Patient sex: M
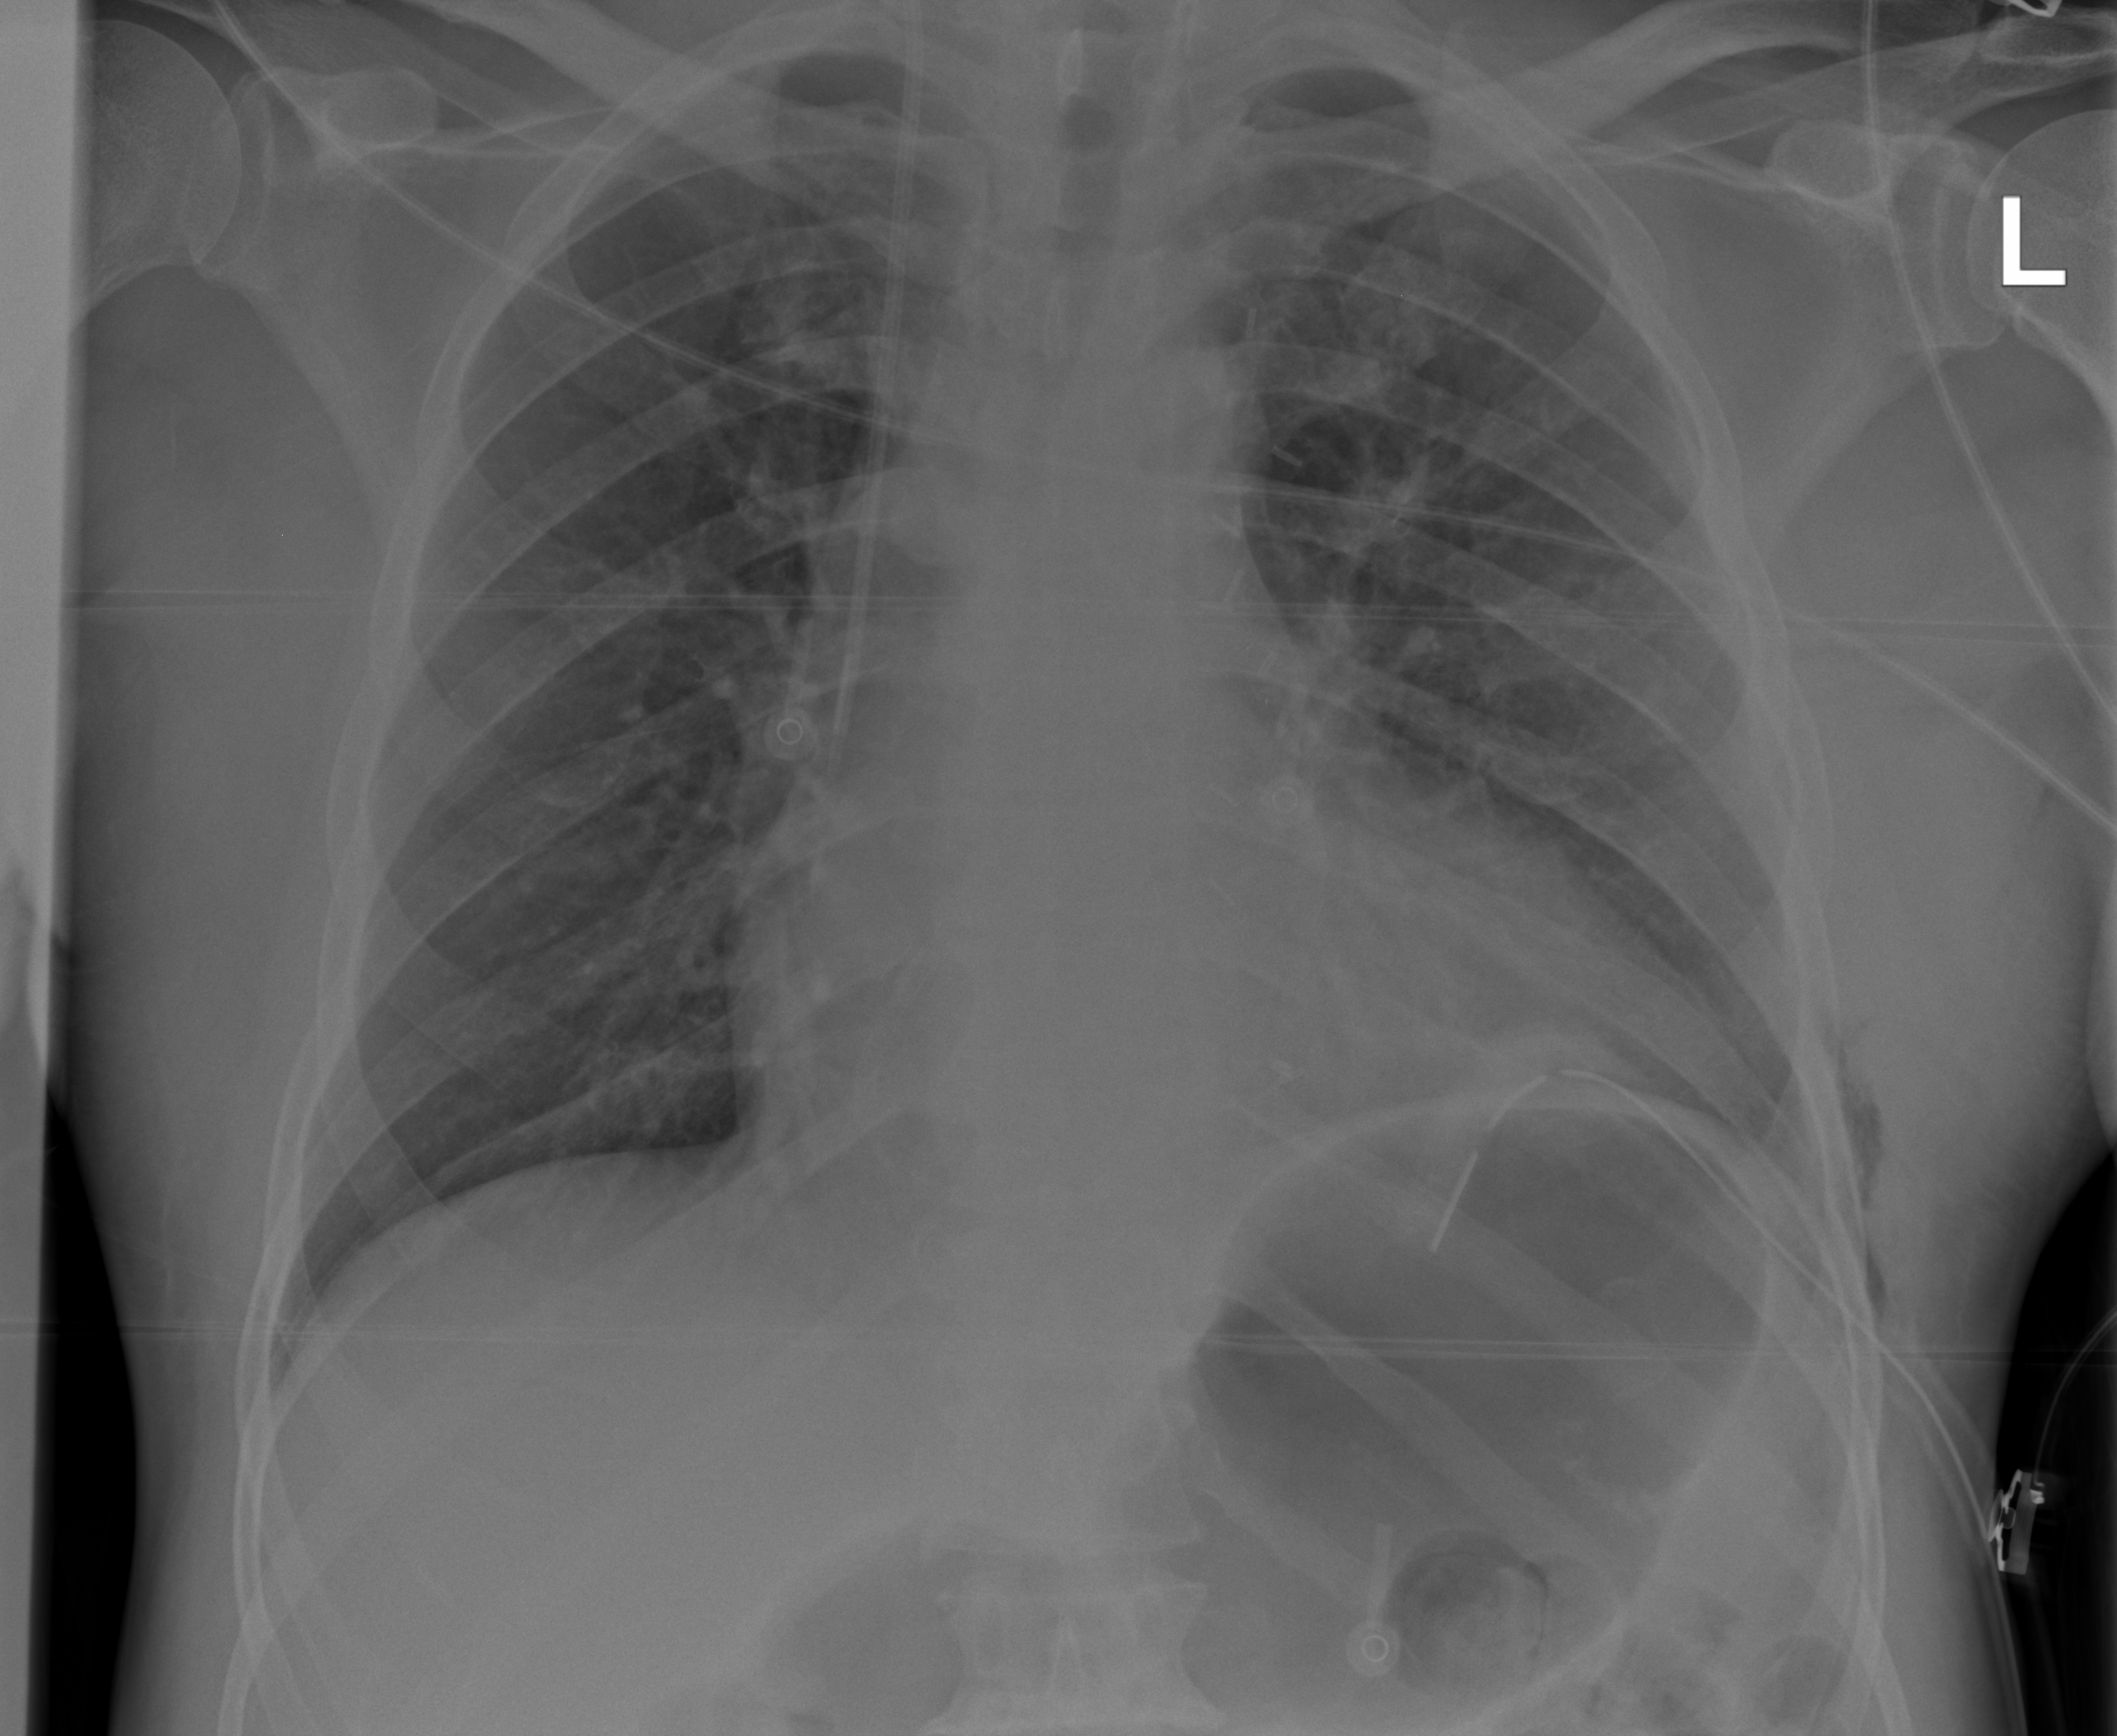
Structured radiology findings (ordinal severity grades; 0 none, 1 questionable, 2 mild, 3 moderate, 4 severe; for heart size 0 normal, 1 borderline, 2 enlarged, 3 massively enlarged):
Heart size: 2
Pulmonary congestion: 2
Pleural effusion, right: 0
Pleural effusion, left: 0
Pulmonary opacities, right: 0
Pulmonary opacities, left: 0
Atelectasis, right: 0
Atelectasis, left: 2